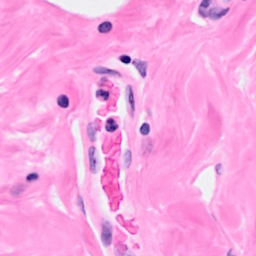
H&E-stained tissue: Breast